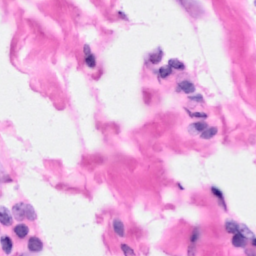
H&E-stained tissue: Breast